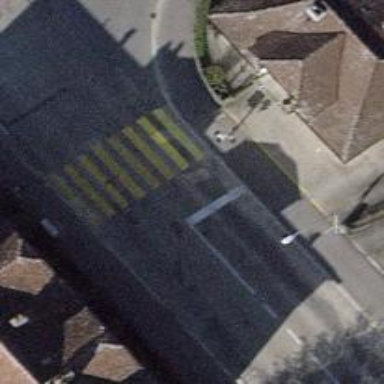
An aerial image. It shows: Crossing with zebra traffic signals.